Question: I use the following code, to animate to my UIView.
'''
[UIView beginAnimations: @"hi"context: nil];
[UIView setAnimationCurve: UIViewAnimationCurveEaseInOut];
[UIView setAnimationDuration:0.75];
[UIView setAnimationTransition:UIViewAnimationTransitionFlipFromLeft forView:self.navigationController.view cache:NO];
[UIView commitAnimations];
'''
But when the UIViewAnimationTransitionFlipFromLeft processes that time, the background will be displayed as white. I need to change that white place and i will add somecolor to that place.
The output is as follows:

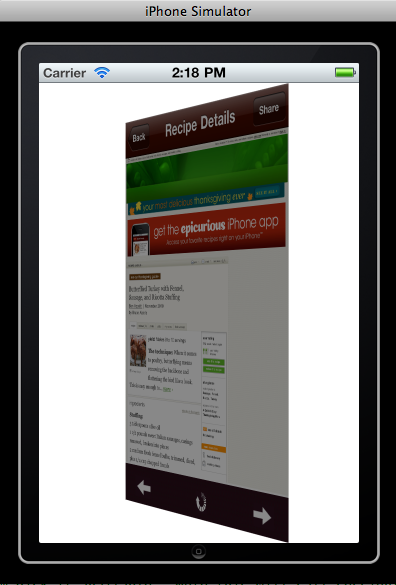
Answer: My problem is solved..
i used the following code to change that white color in delegate class as follows.
'''
-(void)applicationDidFinishLaunching:(UIApplication *)application {
UINavigationController *navController = [[UINavigationController alloc] initWithRootViewController:viewController];
// Override point for customization after app launch
[window addSubview:viewController.view];
[window addSubview:navController.view];
[viewController displayScreen];
[window makeKeyAndVisible];
UIColor* myColor = [UIColor blackColor]; // Or any other color you want.
[window setBackgroundColor:myColor];
}
'''